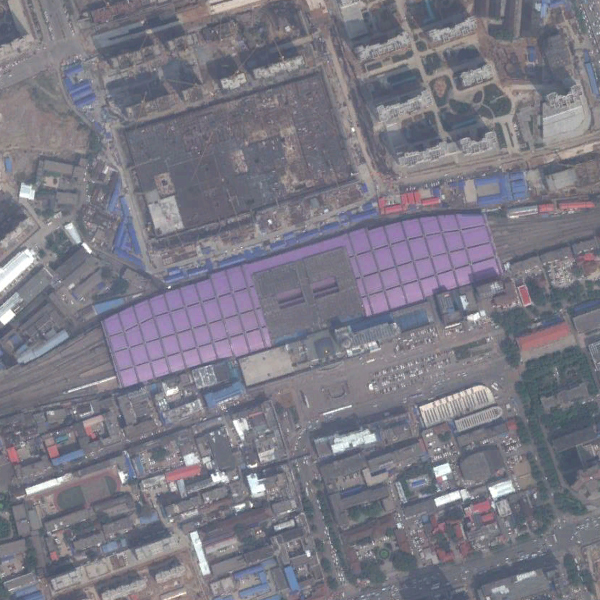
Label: RailwayStation